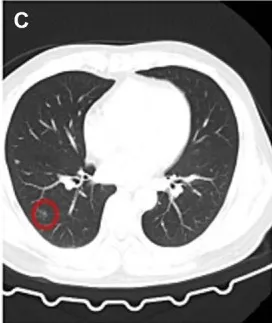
2023/3/26.
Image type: radiology (ct)